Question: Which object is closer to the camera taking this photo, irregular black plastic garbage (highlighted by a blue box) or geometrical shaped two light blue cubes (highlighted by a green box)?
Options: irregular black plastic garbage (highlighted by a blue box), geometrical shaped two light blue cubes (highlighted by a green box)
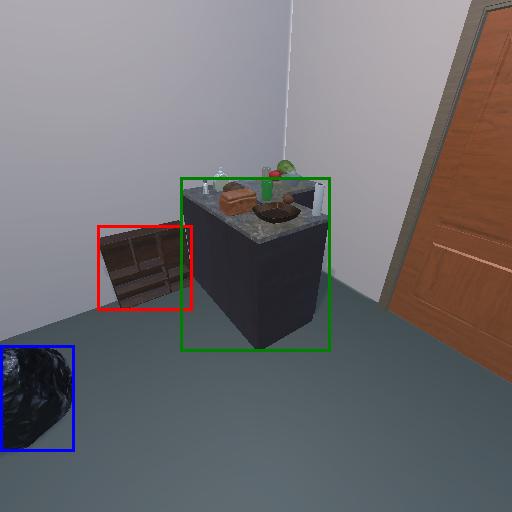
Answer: irregular black plastic garbage (highlighted by a blue box)